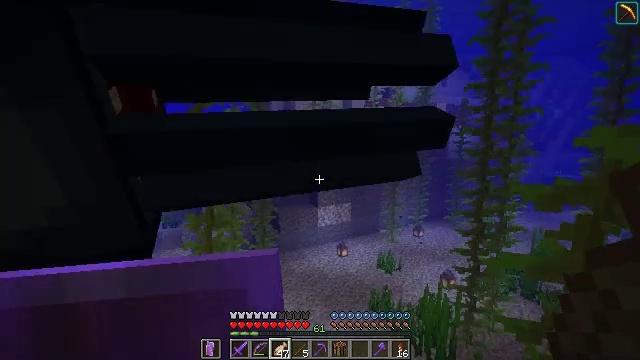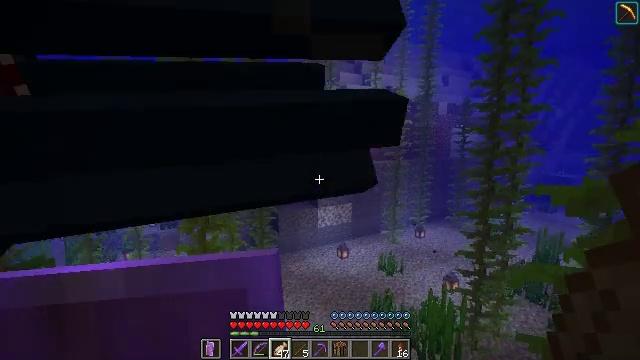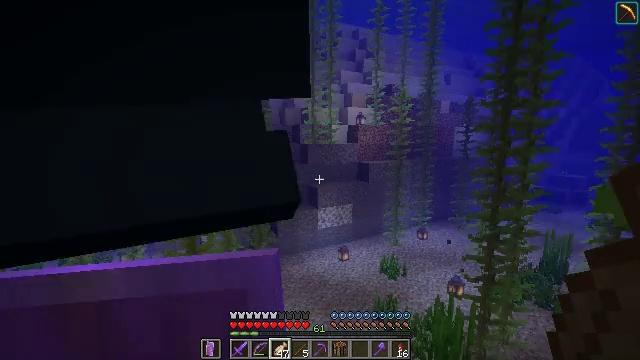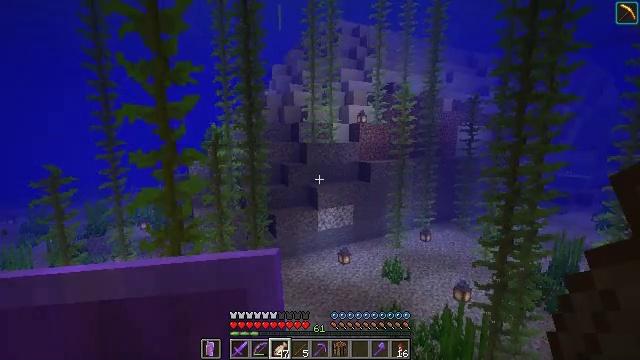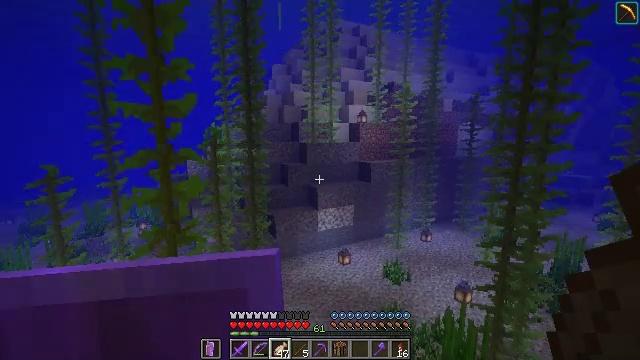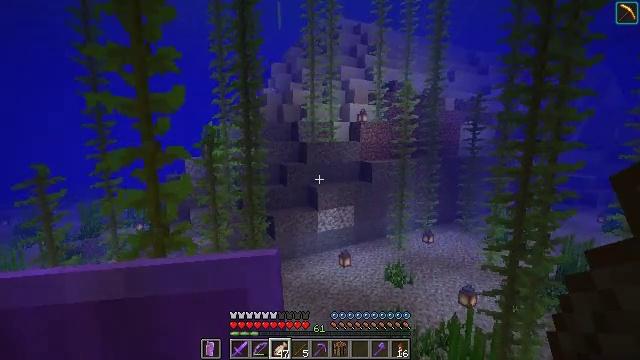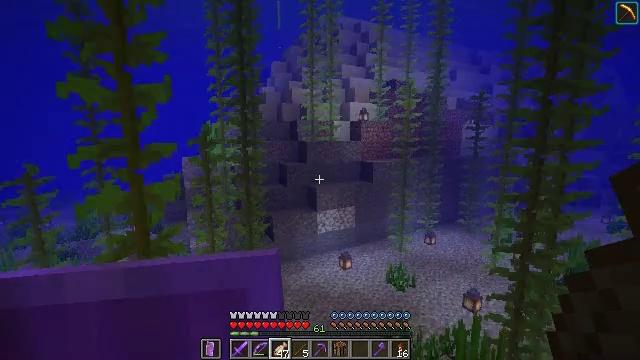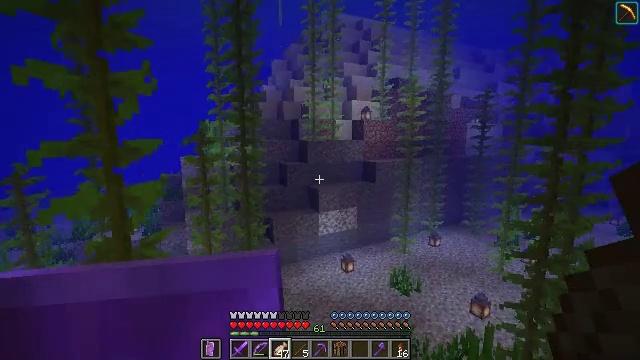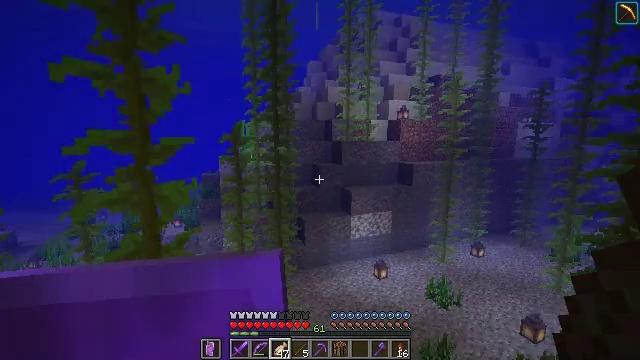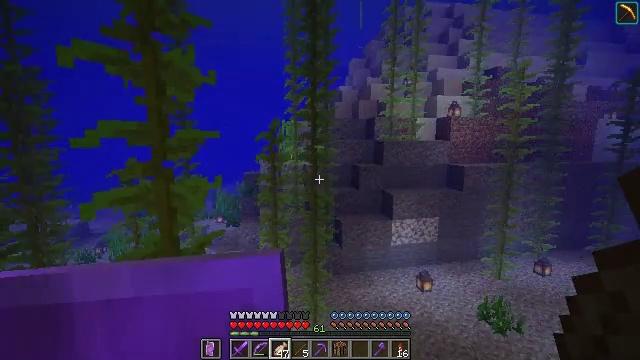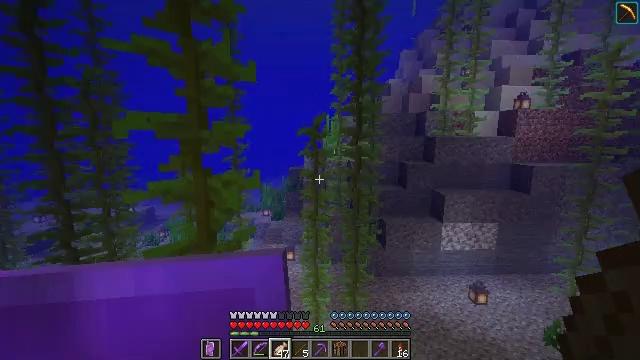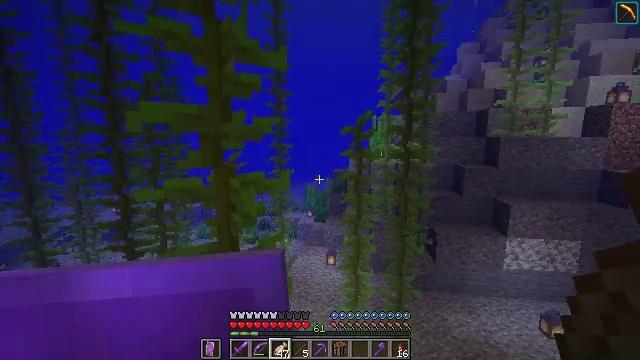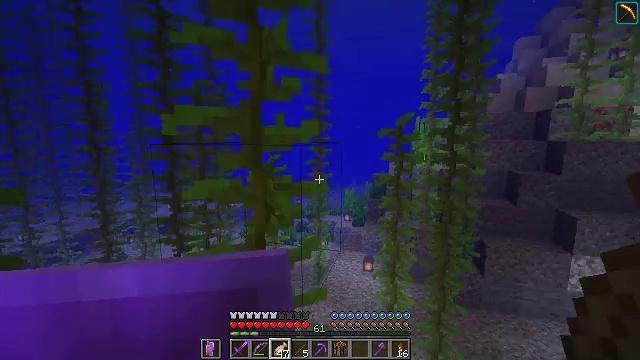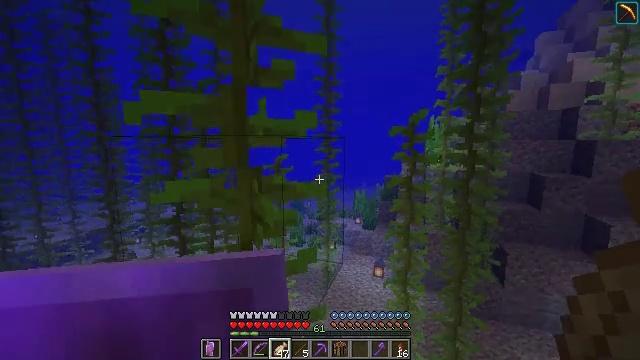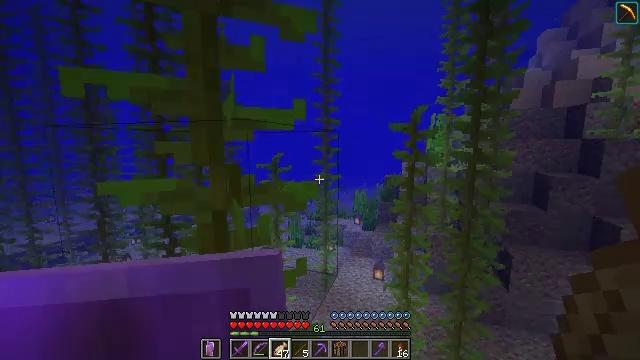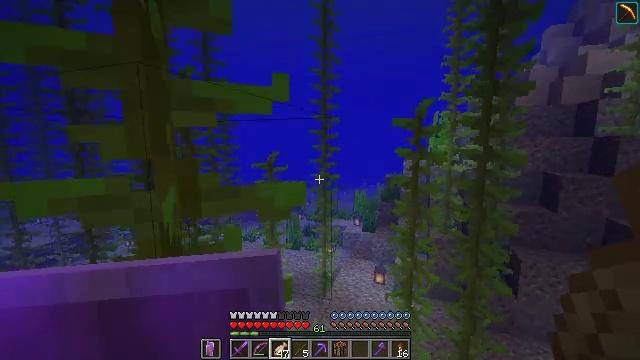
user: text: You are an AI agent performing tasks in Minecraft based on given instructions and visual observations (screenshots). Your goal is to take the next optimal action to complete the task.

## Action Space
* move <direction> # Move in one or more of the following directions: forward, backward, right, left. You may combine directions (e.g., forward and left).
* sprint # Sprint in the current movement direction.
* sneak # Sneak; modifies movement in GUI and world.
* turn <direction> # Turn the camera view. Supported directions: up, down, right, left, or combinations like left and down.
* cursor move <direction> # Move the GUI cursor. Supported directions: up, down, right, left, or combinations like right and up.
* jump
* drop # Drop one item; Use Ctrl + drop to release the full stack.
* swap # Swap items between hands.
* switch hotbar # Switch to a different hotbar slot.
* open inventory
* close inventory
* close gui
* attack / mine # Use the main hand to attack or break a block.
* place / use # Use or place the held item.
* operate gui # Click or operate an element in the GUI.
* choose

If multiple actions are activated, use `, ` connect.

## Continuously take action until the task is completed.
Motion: motion action
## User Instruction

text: Left click on the stonecutter to break it.
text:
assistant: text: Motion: move forward
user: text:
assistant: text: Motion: move forward
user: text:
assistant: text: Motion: move forward
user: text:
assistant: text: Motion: move forward
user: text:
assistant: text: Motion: move forward
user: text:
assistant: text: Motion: move forward
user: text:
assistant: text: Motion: move forward
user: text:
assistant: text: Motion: move forward, turn left
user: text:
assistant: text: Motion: move forward, turn left
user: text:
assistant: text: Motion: move forward, turn left
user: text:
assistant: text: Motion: move forward, turn left
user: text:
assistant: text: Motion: move forward, turn left
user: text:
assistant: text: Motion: move forward, turn left
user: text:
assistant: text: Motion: move forward
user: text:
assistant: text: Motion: move forward
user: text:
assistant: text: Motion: move forward
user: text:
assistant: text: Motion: move forward
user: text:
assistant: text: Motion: move forward
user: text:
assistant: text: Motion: move forward
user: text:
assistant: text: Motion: move forward
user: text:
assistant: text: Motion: move forward
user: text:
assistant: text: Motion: move forward, sneak
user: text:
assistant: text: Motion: move forward, sneak
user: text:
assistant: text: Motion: move forward, sneak
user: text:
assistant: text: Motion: move forward, sneak
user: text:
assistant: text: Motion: move forward, sneak
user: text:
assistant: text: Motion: move forward
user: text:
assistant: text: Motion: move forward
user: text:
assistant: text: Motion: move forward
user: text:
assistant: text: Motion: move forward